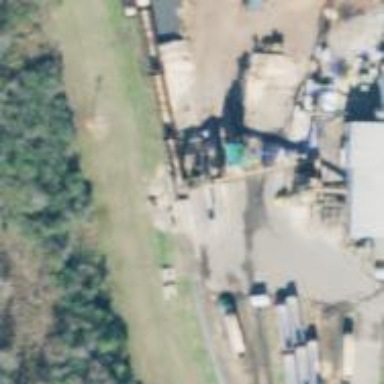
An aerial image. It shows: Rail spur service.